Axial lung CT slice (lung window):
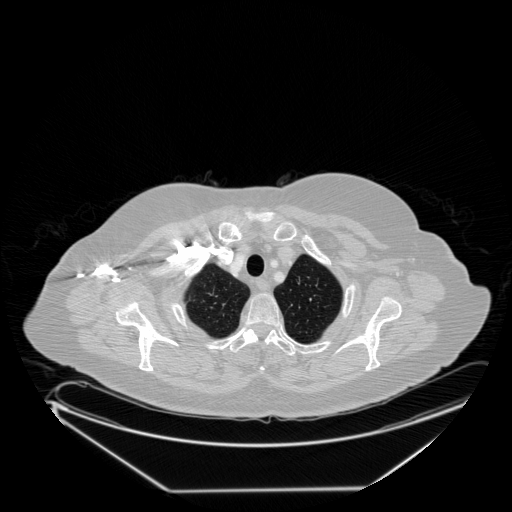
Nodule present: no